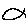
Label: fish